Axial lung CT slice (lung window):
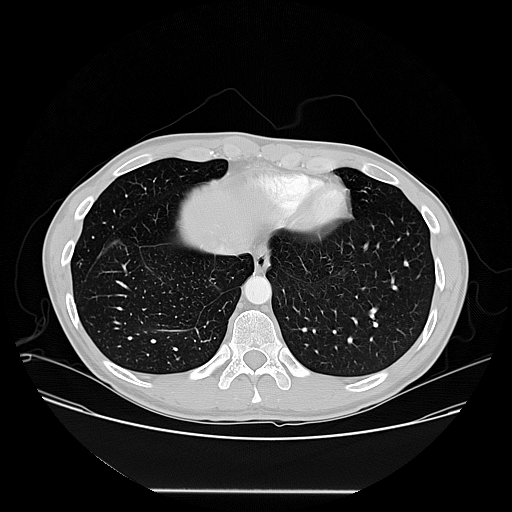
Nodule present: no